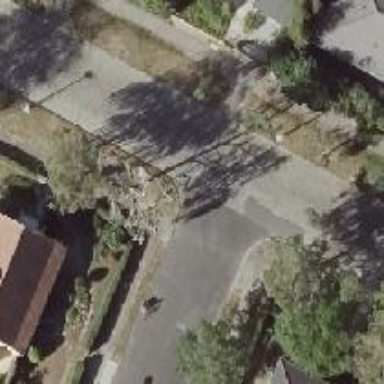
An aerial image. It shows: Residential road with sidewalks on both sides.